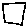
Label: square